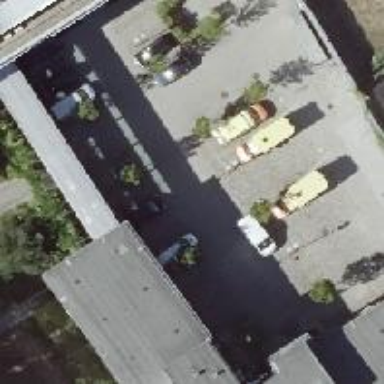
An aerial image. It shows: Parking area with cobblestone surface.